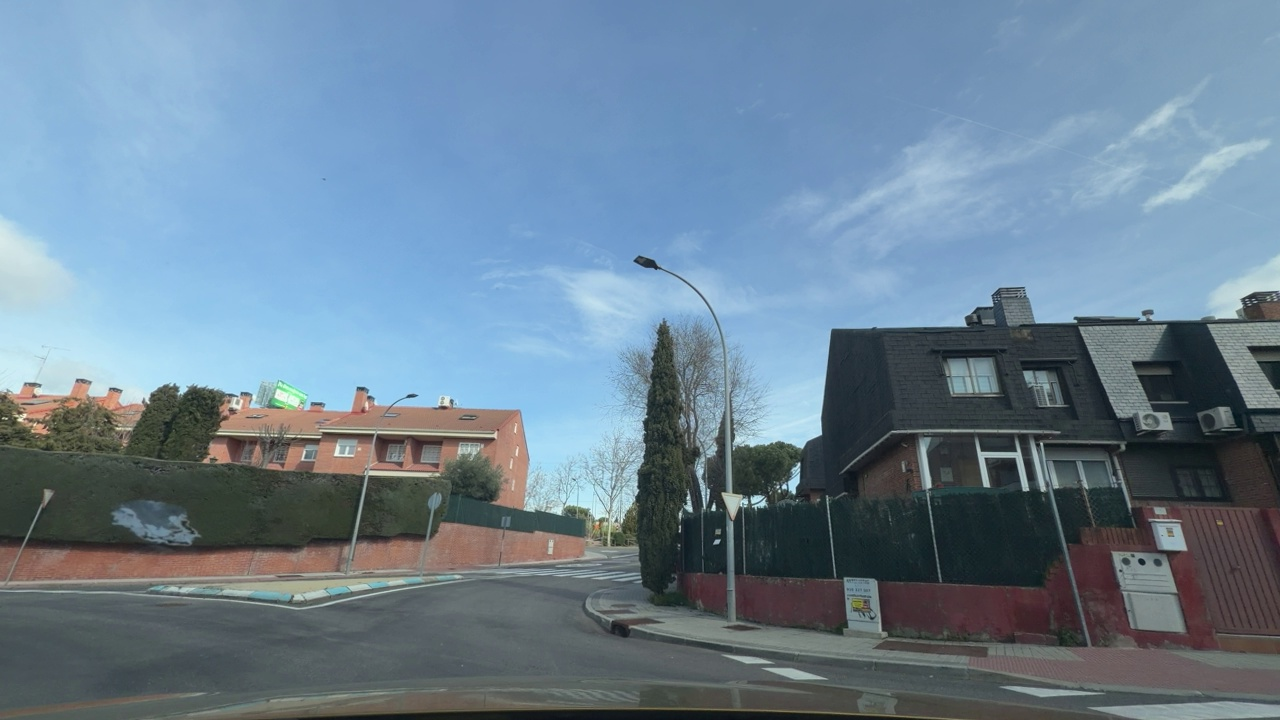
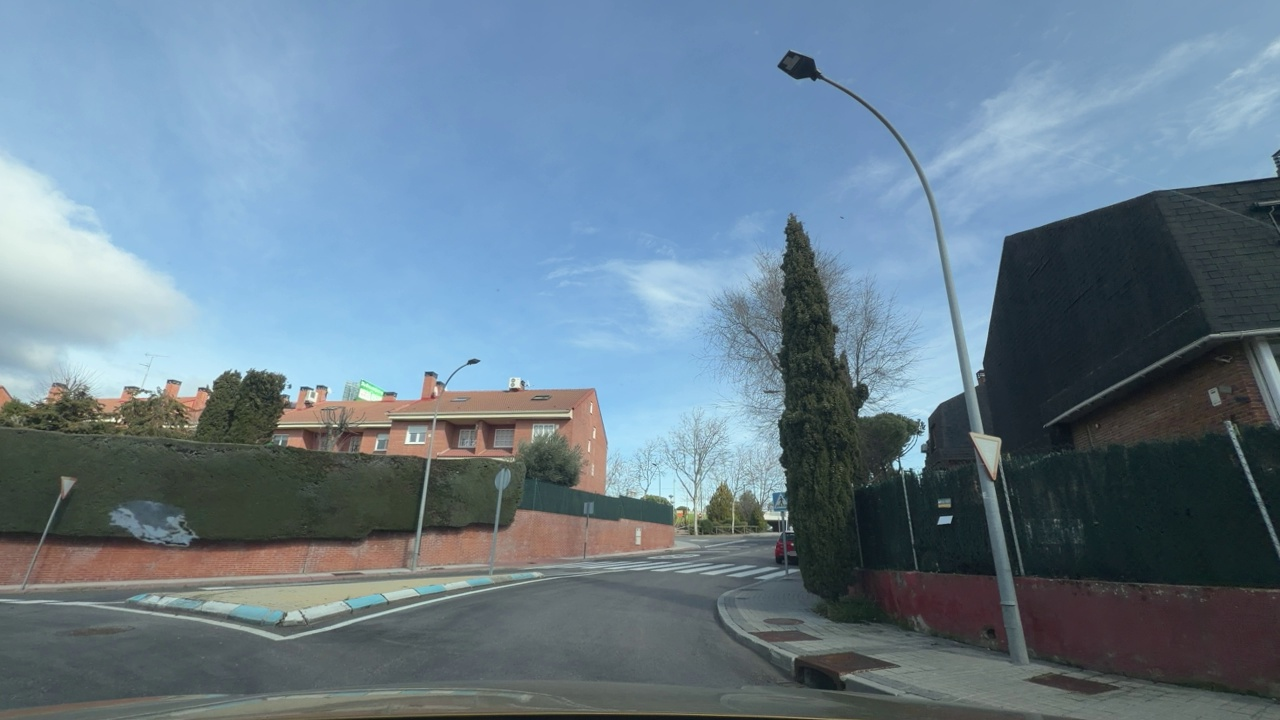
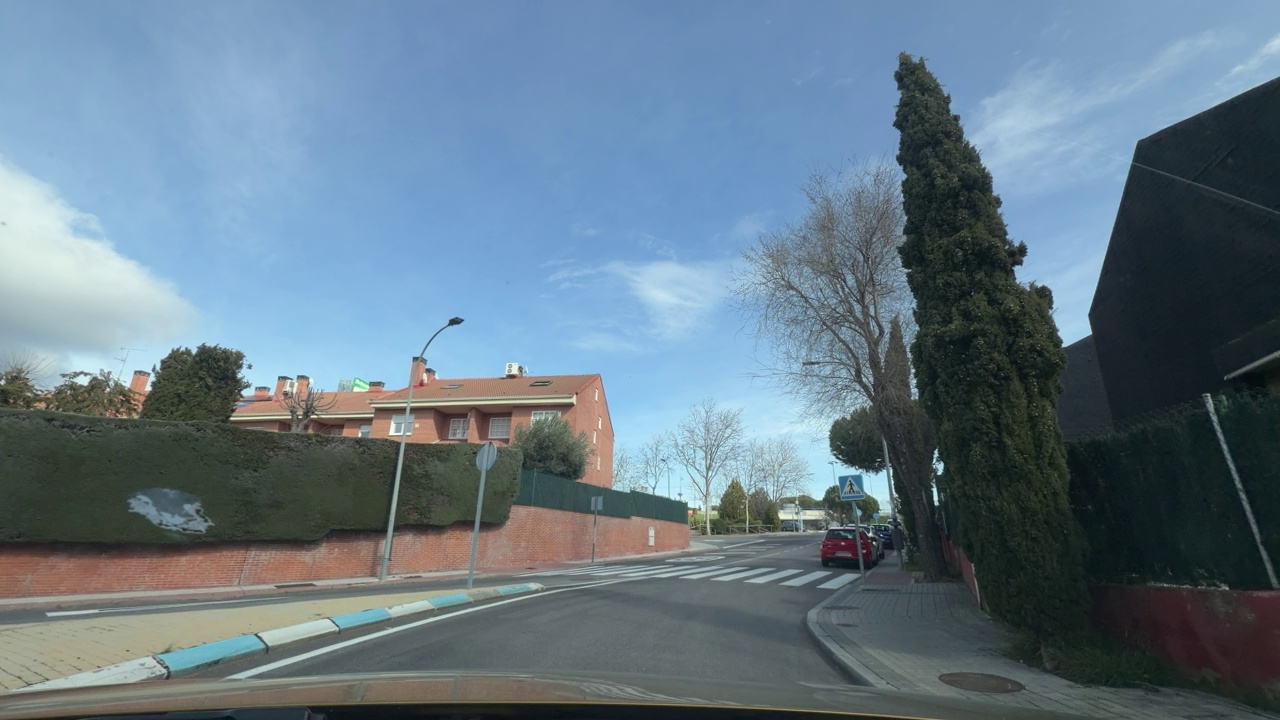
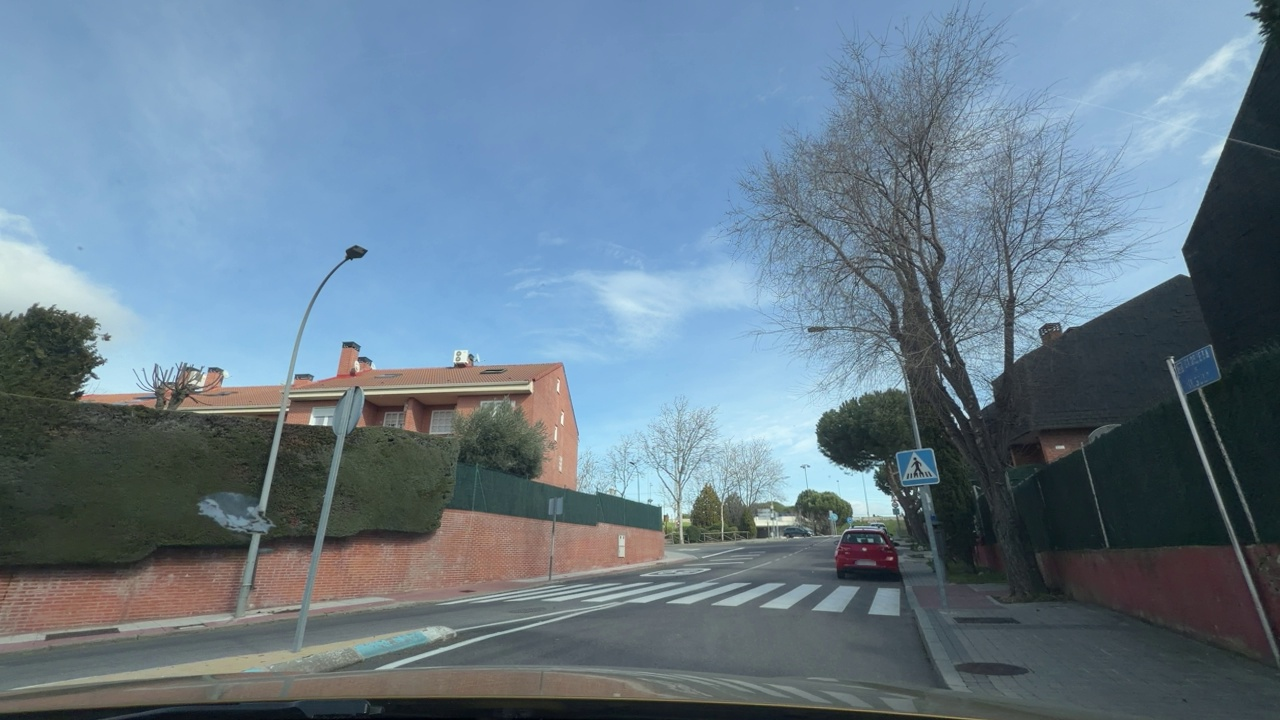
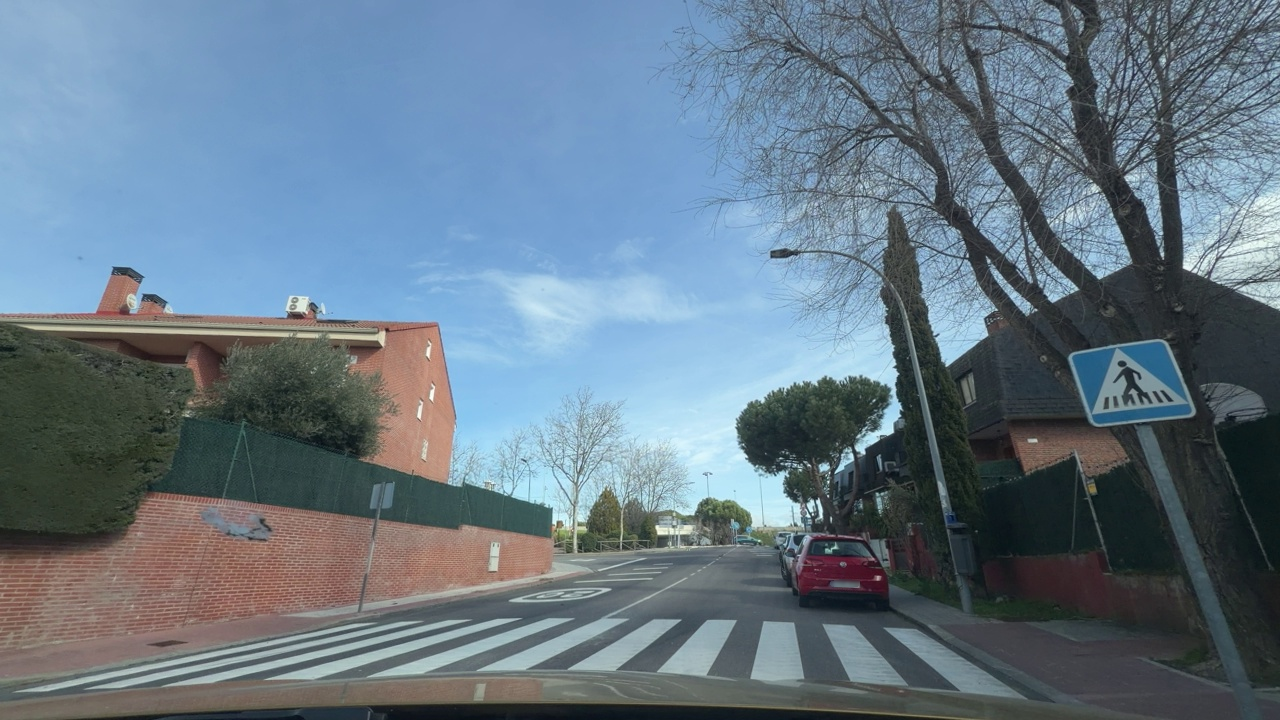
Situation: Roundabout
Question: Is the ego vehicle currently inside a roundabout?
Answer: Yes
Reasoning: The ego vehicle is still within the roundabout while exiting, as the exit maneuver starts from inside the roundabout.

Situation: Roundabout
Question: Is a roundabout visible ahead in the ego direction?
Answer: Yes
Reasoning: The ego vehicle is still in the roundabout environment while taking the exit, so the roundabout remains visible.

Situation: Roundabout
Question: Is the ego vehicle stationary while another vehicle crosses its path within the roundabout?
Answer: No
Reasoning: The ego vehicle is moving and there are no other vehicles present, so nothing is crossing its path.